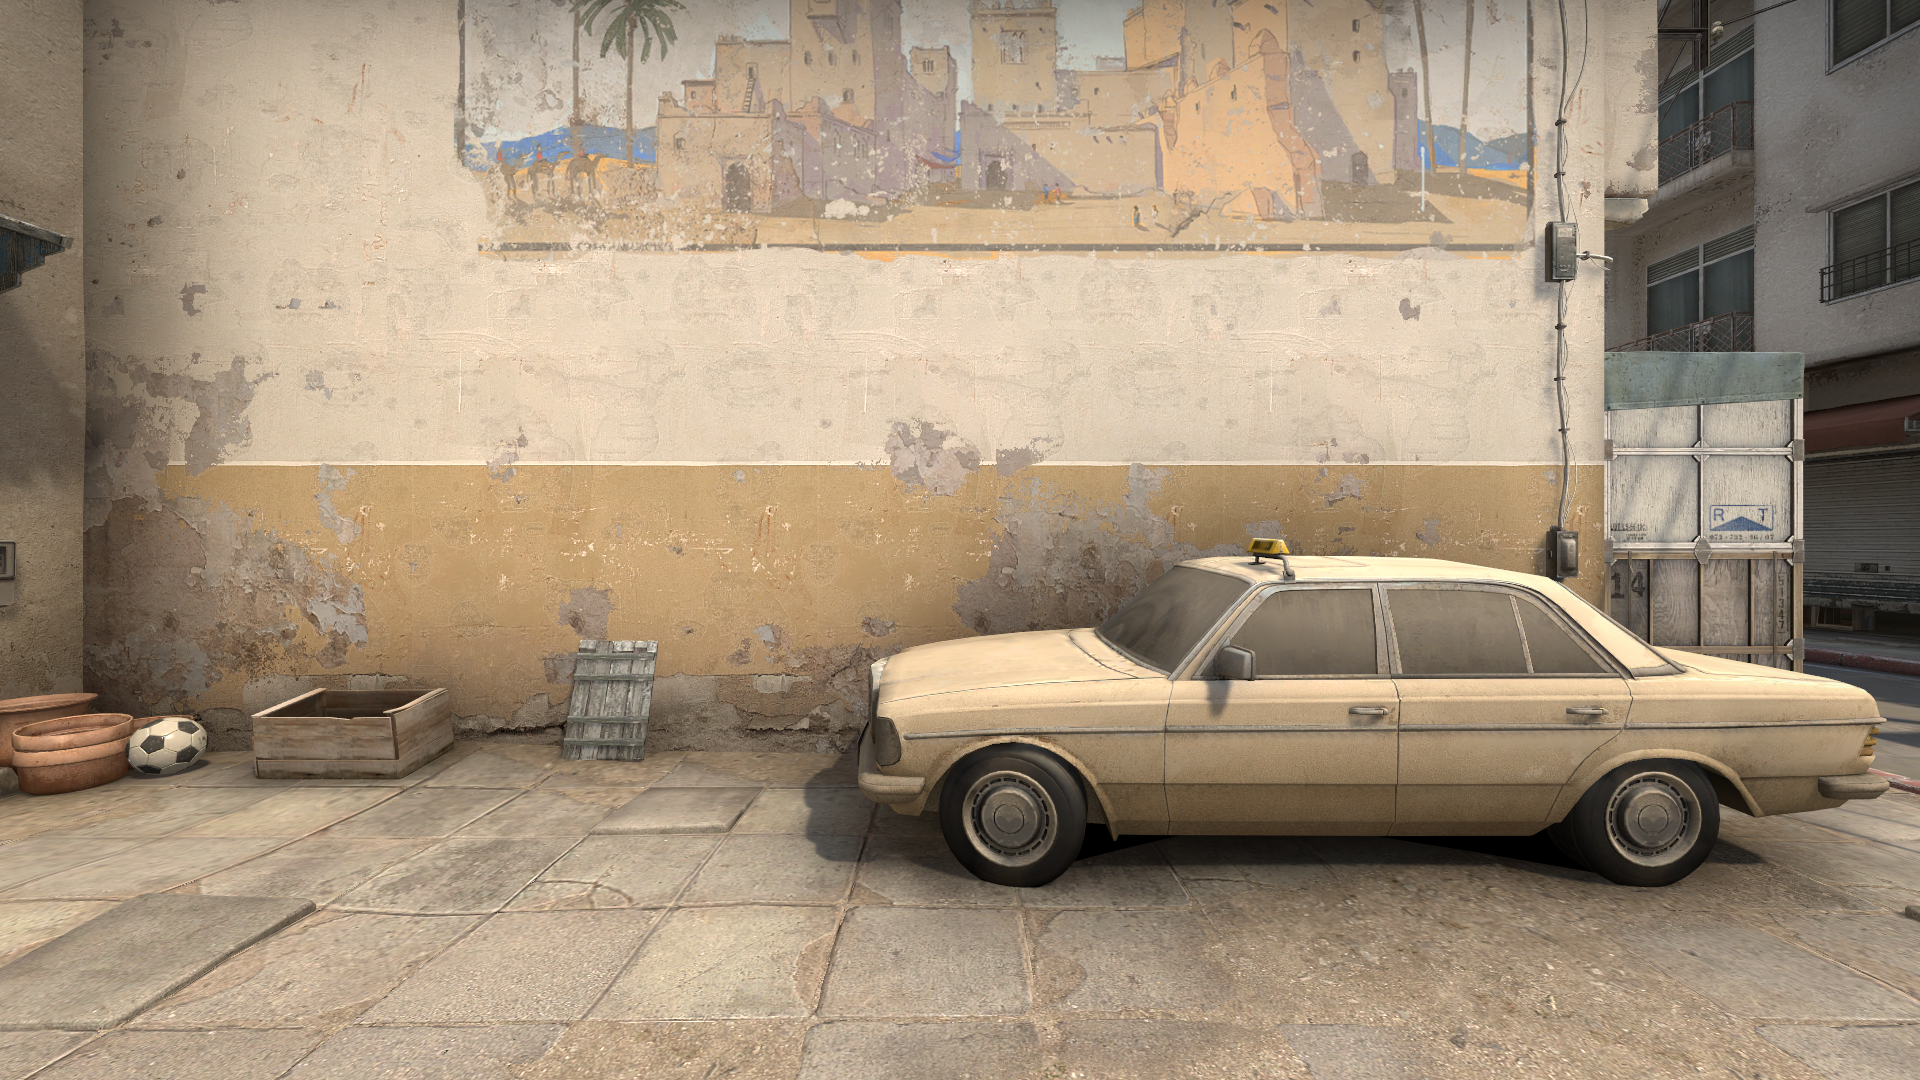
Map: de_dust2